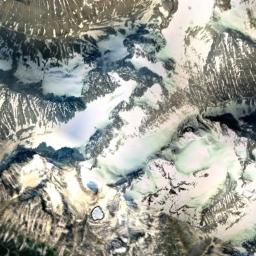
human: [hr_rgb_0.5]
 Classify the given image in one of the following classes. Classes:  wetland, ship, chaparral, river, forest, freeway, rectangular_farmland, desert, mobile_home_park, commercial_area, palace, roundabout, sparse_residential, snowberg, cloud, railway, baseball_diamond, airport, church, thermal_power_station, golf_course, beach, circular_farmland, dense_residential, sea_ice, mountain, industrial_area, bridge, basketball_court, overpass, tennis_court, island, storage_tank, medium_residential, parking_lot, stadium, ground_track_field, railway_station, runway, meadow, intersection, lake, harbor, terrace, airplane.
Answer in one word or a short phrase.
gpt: snowberg